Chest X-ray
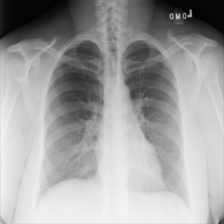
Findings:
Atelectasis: negative
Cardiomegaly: negative
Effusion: negative
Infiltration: negative
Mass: negative
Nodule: negative
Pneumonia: negative
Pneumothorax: negative
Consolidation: negative
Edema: negative
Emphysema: negative
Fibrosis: negative
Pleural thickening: negative
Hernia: negative